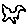
Label: bird